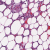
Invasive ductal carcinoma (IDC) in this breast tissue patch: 0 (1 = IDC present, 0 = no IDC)